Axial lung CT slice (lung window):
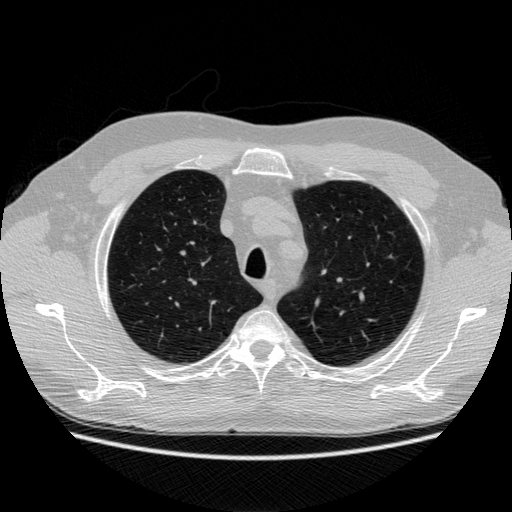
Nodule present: no